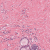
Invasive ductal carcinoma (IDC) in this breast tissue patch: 0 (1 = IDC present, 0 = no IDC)